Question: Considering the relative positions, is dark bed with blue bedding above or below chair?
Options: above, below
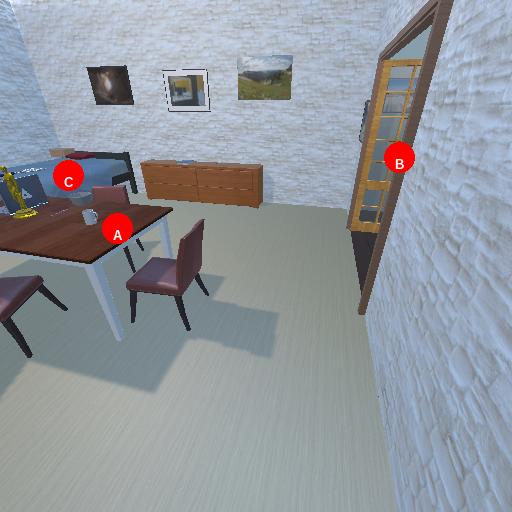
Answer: above